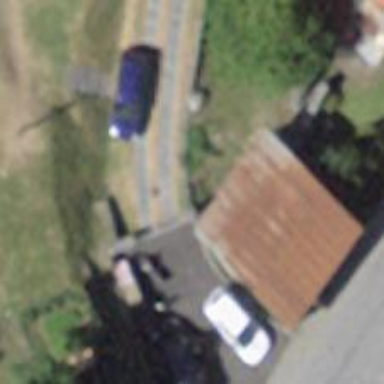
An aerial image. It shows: Driveway.